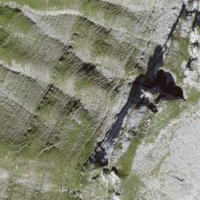
EUNIS habitat code: 26
Species observed at this site:
Saxifraga paniculata